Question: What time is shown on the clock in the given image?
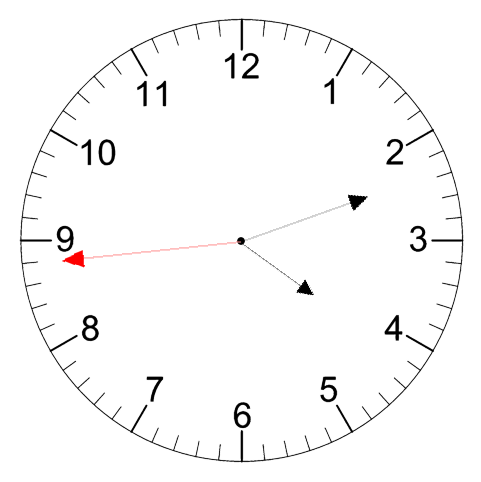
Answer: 04:11:44